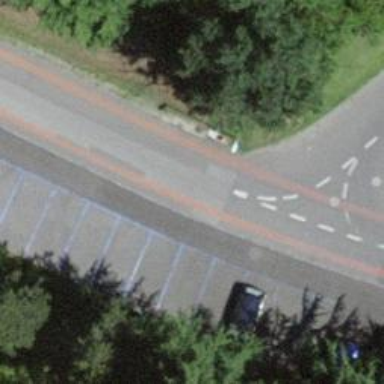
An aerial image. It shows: Road with steps.